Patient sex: M
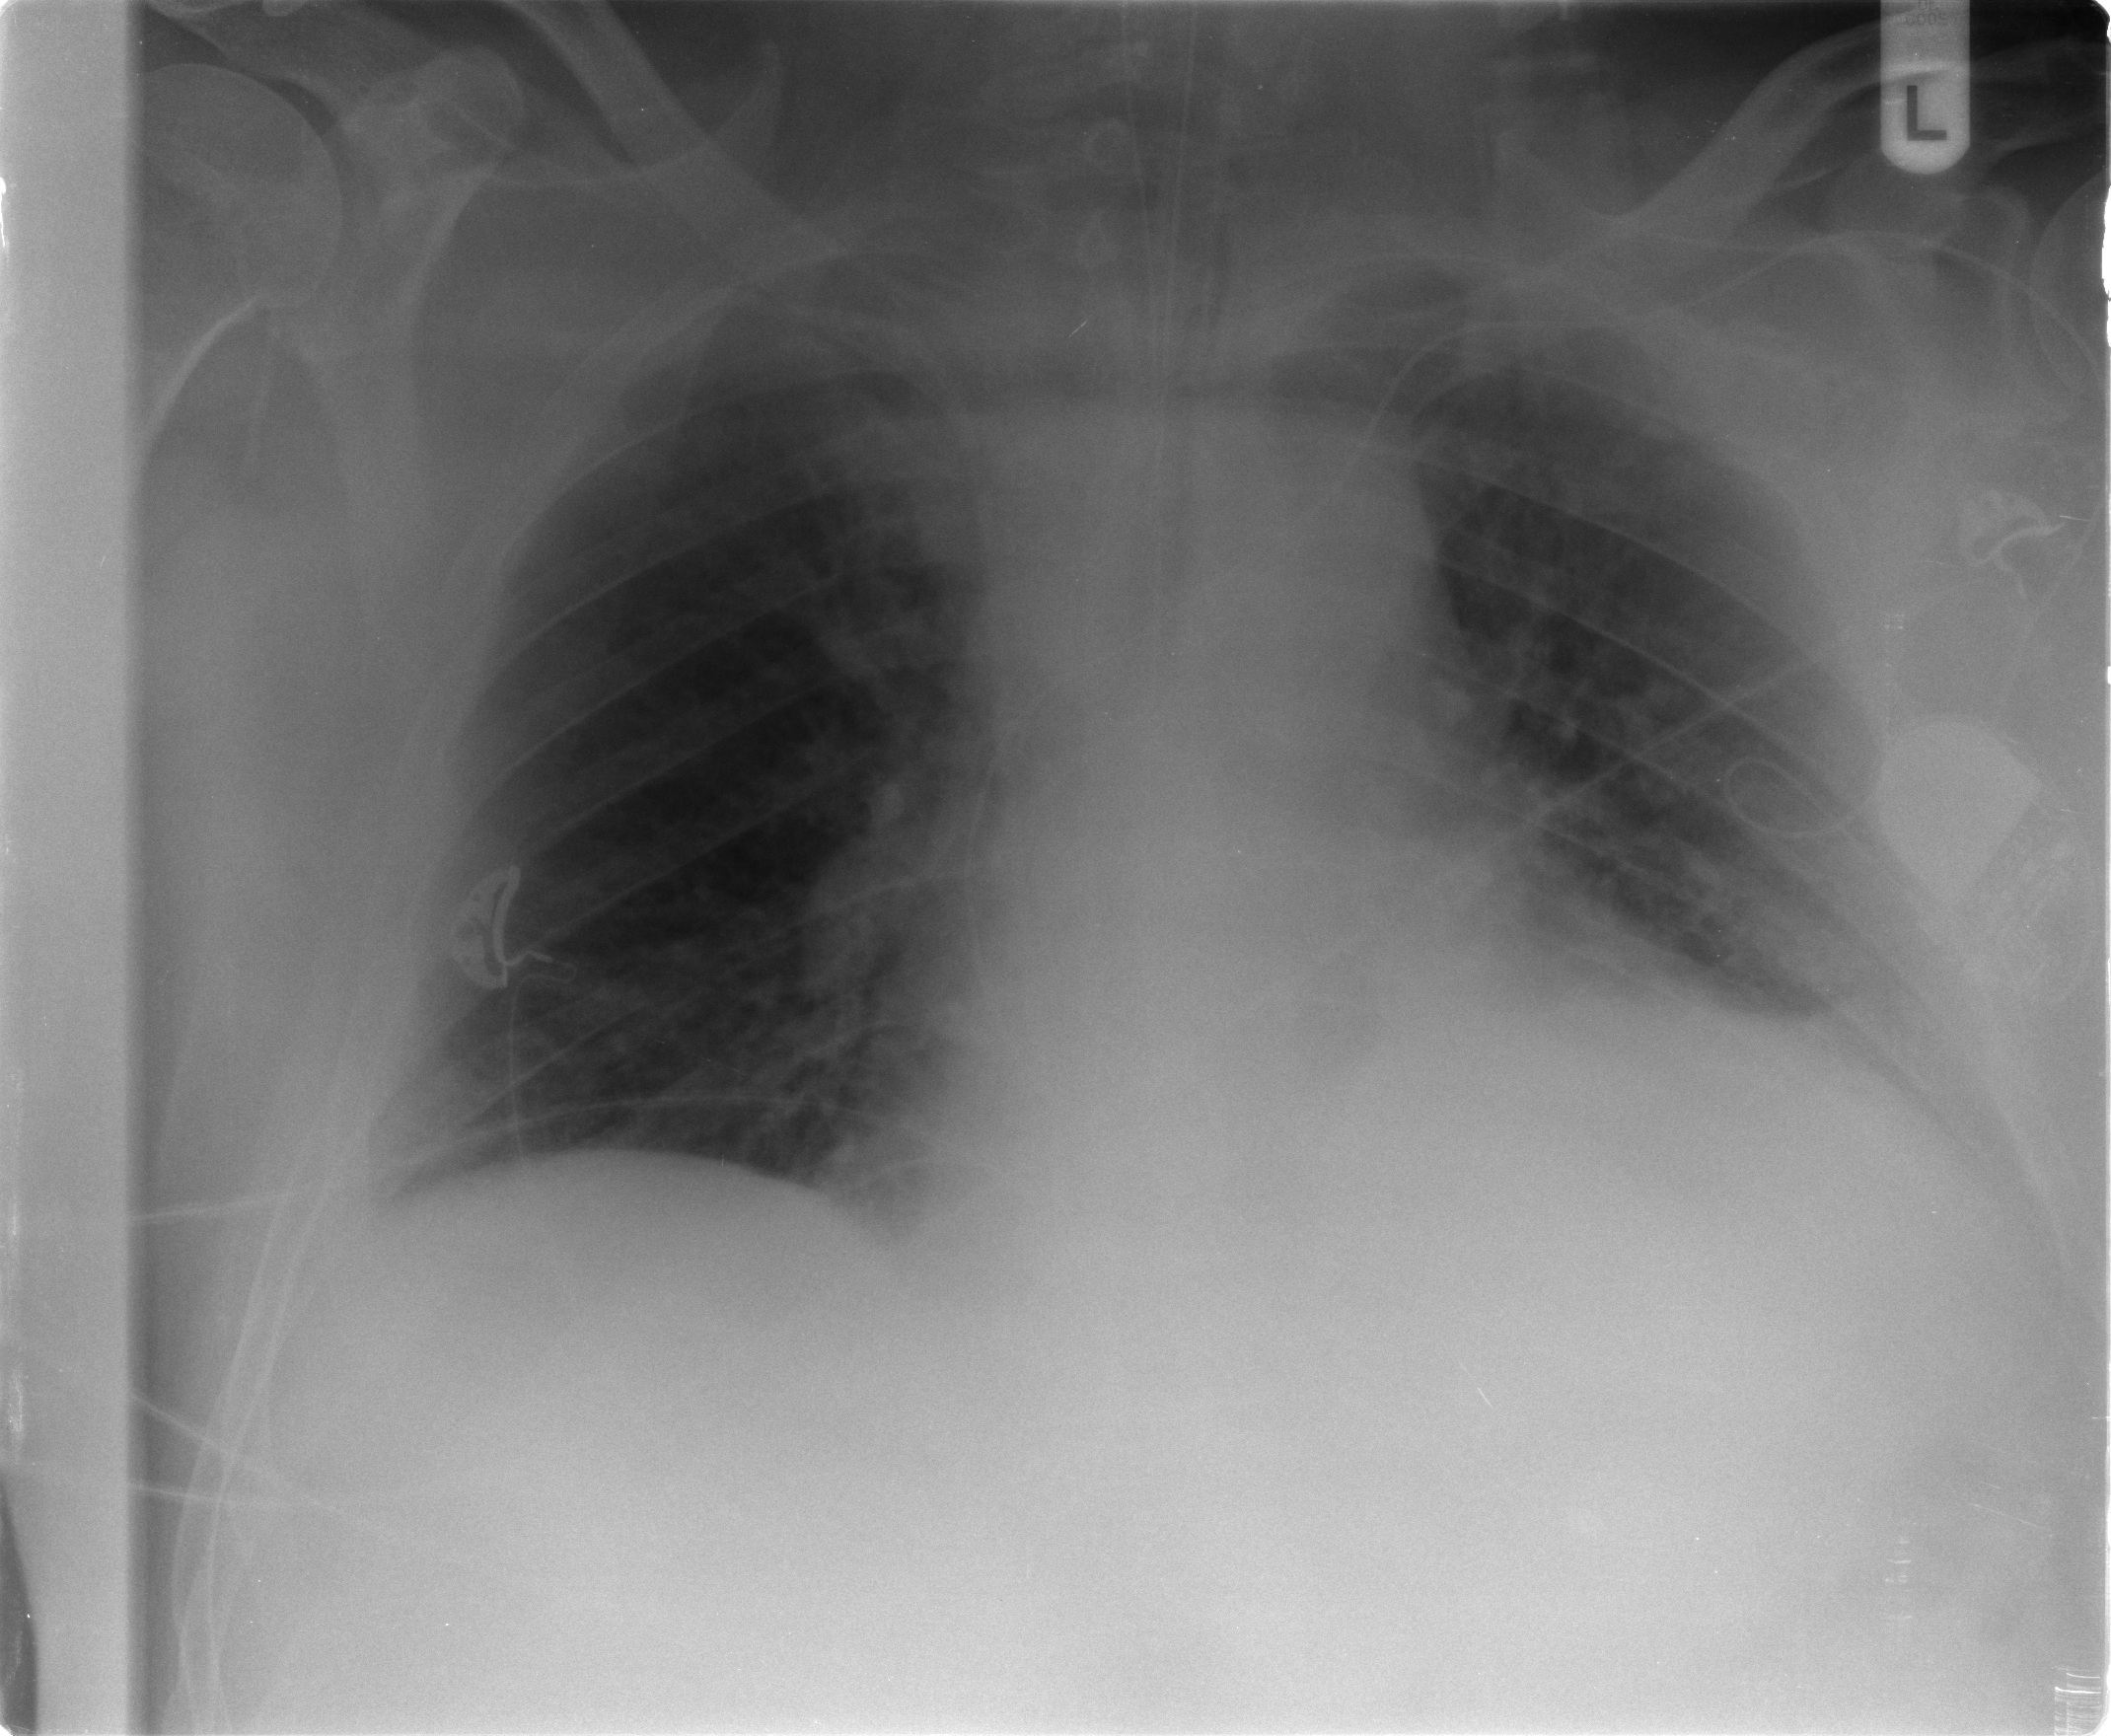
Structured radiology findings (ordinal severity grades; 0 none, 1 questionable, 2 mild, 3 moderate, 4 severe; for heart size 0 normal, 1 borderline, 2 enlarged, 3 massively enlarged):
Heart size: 2
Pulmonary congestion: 2
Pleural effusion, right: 2
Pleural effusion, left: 2
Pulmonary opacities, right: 0
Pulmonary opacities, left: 0
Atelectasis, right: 2
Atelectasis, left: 2